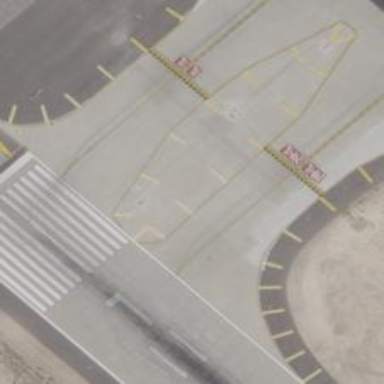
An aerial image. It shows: Image of taxiway at airport.